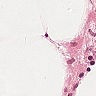
Metastatic tissue present: no